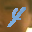
Label: 4